Question: How do I utilize named cell references in Excel that aren't absolute. I want to be able to take a formula and be able to drag it across excel and have one name cell reference update to a different named cell as I move across.

For example: I want to keep RevenuePerStay going across the formulas row and have excel updated the cell reference to the number of people staying. So
'''
400 should be RevenuePerStay * Stay400
600 should be 'RevenuePerStay * Stay600'
'''
I tried using mixed cell reference and relative cell references using the dollar sign but excel will not accept this.
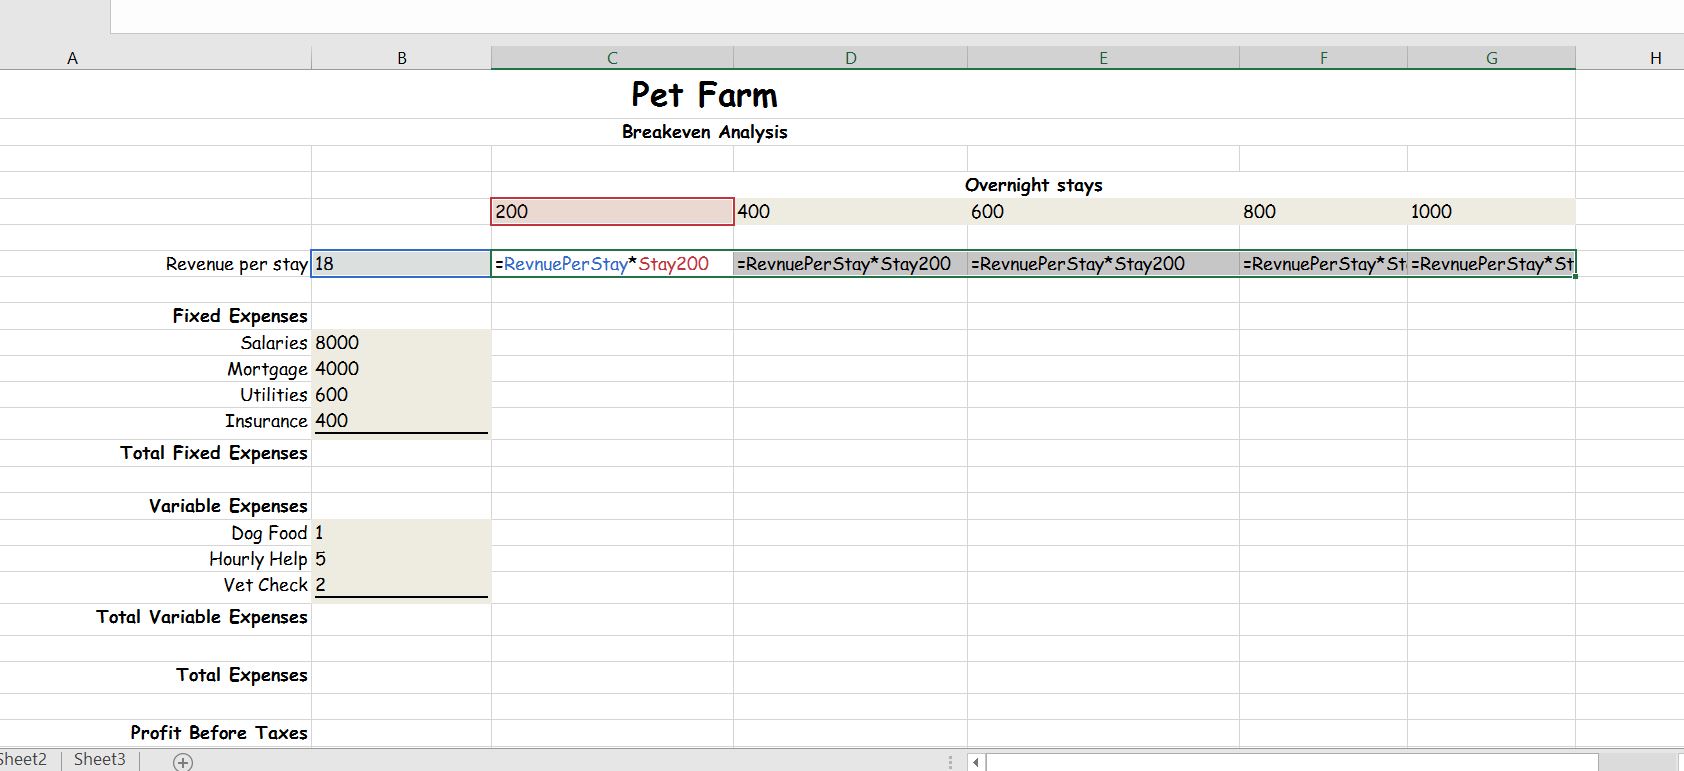
Answer: Assuming your stays are in row 5:
For this worksheet, click on cell C7 and go to create a new named range called Stays and for the formula write =C$5$ and exit the name manager.
Now change your formula in C7 to being RevenuePerStay*Stays and drag it across. This will get the right amount of stays you want each time.
In explicit answer to your question: no you would never get the name in the formula to change unless you put all scenarios in the formula using multiple if statements.